На рисунке (a) показана система, состоящая из коллиматора, предметного столика и телескопа. Фокусное расстояние линзы $L_0$ объектива телескопа равно $16.00~\text{см}$. В фокальной плоскости $P$ помещена сетка с перекрестием и ярким крестом, как показано на рисунке (b). На предметный столик помещают двустороннее плоское зеркало $M$. При наблюдении через окуляр телескопа $L_e$ изображение креста видно чётко после прохождения через $L_0$, отражения от $M$ и возвращения обратно. На прицельной сетке крест виден в точке $A$, расстояние до верхнего перекрестия равно $5.2~\text{мм}$. Предметный столик поворачивают на $180^{\circ}$, и теперь крест виден в точке B, расстояние до верхнего перекрестия равно $18.8~\text{мм}$.
Найдите, чему равен угол $\alpha$ между оптической осью телескопа и горизонталью в радианах. В дальнейшем считайте систему откалиброванной на $\alpha = 0$. Коллиматор состоит из узкой щели $S$ и выпуклой линзы $L$. Зеркало $M$ убирают, а щель $S$ освещают натриевой лампой. Меняя положение $S$, можно добиться того, чтобы щель была чётко видна в окуляр телескопа при расстоянии $SL = 8.25~\text{см}$.
Найдите фокусное расстояние $f$ линзы $L$ коллиматора в сантиметрах. Теперь плоскость предметного столика перпендикулярна оси его вращения, на него помещен светоделитель шириной и высотой $3.00~\text{см}$ и показателем преломления $1.52$. Расстояние от его центра до вогнутого сферического зеркала равно $15.00~\text{см}$, и поверхность светоделителя перпендикулярна оси $XX'$, как показано на рисунке (c). Аналогично, когда расстояние $SL$ становится равным $8.75~\text{см}$, щель становится чётко видима в окуляр телескопа.
Найдите радиус кривизны $R$ сферического зеркала.
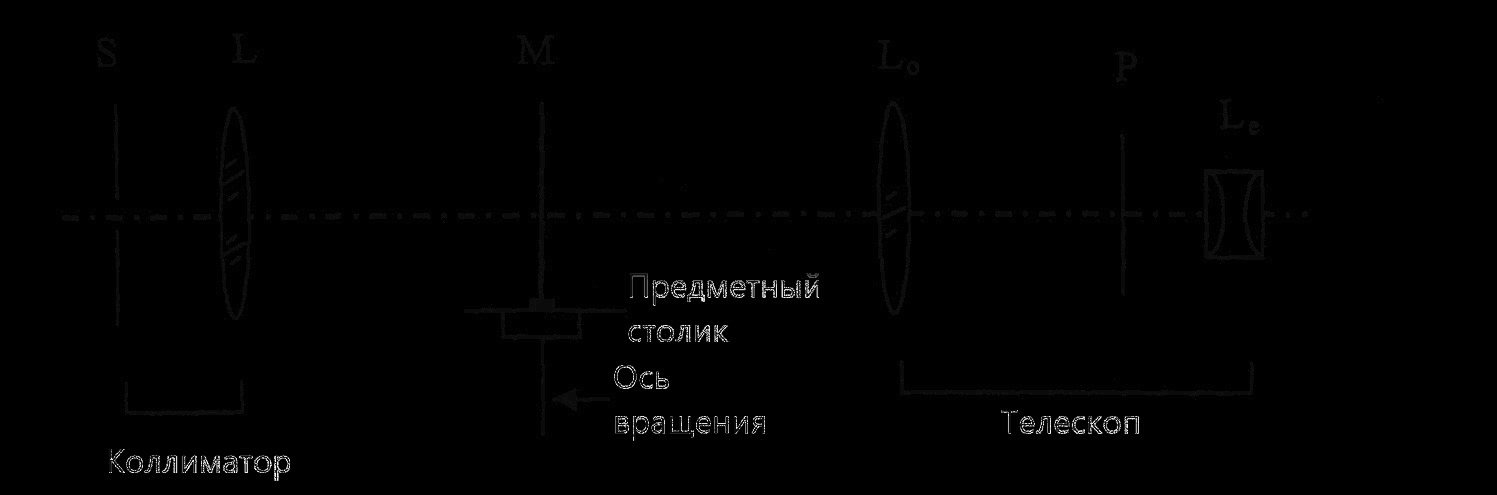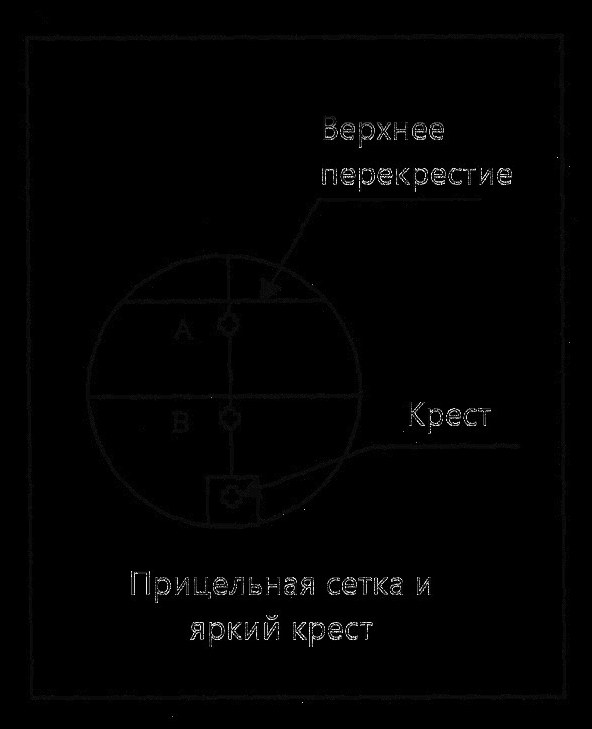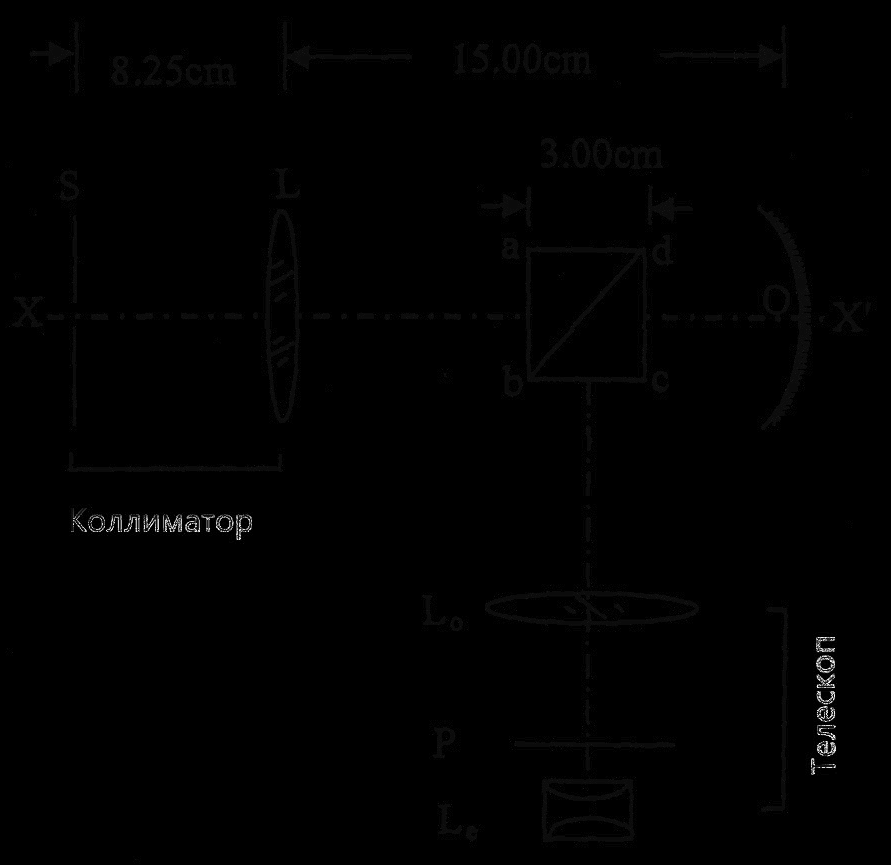
Найдите, чему равен угол $\alpha$ между оптической осью телескопа и горизонталью в радианах. В дальнейшем считайте систему откалиброванной на $\alpha = 0$.
Ответ: \[\alpha = 0.0375~\text{рад}.\]

Найдите фокусное расстояние $f$ линзы $L$ коллиматора в сантиметрах.
Ответ: \[f = 8.25~\text{см}.\]

Найдите радиус кривизны $R$ сферического зеркала.
Ответ: \[R = 47.74~\text{см}.\]
Темы:
T, Оптика, Геометрическая оптика, Китайские, Телескоп